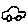
Label: car